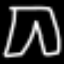
Label: pants